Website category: university
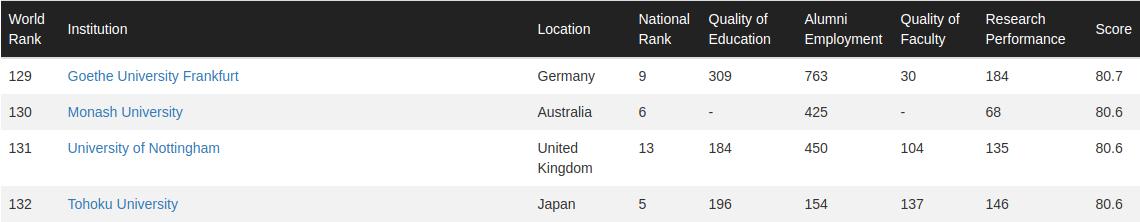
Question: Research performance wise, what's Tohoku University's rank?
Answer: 146

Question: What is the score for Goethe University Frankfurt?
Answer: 80.7

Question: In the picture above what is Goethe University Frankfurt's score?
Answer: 80.7

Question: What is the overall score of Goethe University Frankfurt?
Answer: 80.7

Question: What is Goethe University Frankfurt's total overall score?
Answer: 80.7

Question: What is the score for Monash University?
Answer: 80.6

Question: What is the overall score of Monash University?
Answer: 80.6

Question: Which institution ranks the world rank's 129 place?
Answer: Goethe University Frankfurt

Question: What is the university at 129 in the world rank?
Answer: Goethe University Frankfurt

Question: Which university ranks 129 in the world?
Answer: Goethe University Frankfurt

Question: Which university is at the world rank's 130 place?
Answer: Monash University

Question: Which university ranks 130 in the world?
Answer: Monash University

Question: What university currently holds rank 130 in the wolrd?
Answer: Monash University

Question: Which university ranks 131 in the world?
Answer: University of Nottingham

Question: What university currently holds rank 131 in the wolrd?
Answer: University of Nottingham

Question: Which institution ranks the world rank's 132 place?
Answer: Tohoku University

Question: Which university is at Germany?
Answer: Goethe University Frankfurt

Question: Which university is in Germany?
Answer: Goethe University Frankfurt

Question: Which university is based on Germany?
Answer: Goethe University Frankfurt

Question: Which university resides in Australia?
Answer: Monash University

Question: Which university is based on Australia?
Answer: Monash University

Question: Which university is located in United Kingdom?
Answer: University of Nottingham

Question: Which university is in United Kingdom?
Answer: University of Nottingham

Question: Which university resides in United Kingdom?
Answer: University of Nottingham

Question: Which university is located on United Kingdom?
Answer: University of Nottingham

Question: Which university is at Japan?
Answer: Tohoku University

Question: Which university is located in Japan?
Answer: Tohoku University

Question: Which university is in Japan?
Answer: Tohoku University

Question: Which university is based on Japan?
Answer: Tohoku University

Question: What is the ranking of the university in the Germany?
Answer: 129

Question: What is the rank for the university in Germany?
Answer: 129

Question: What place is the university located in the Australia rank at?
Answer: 130

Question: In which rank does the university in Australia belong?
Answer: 130

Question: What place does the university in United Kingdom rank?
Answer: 131

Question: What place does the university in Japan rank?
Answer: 132

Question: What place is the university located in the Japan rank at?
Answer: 132

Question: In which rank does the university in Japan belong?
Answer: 132

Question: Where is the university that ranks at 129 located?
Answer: Germany

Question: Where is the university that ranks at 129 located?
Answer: Germany

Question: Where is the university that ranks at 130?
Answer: Australia

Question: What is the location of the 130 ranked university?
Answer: Australia

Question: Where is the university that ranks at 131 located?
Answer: United Kingdom

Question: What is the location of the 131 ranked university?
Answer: United Kingdom

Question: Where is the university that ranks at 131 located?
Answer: United Kingdom

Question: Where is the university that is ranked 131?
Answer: United Kingdom

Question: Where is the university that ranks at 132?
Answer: Japan

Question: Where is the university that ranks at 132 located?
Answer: Japan

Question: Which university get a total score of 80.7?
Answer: Goethe University Frankfurt

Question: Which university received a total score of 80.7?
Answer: Goethe University Frankfurt

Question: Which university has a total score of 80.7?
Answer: Goethe University Frankfurt